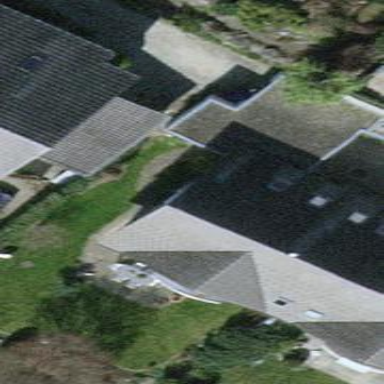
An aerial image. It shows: Terrace building.